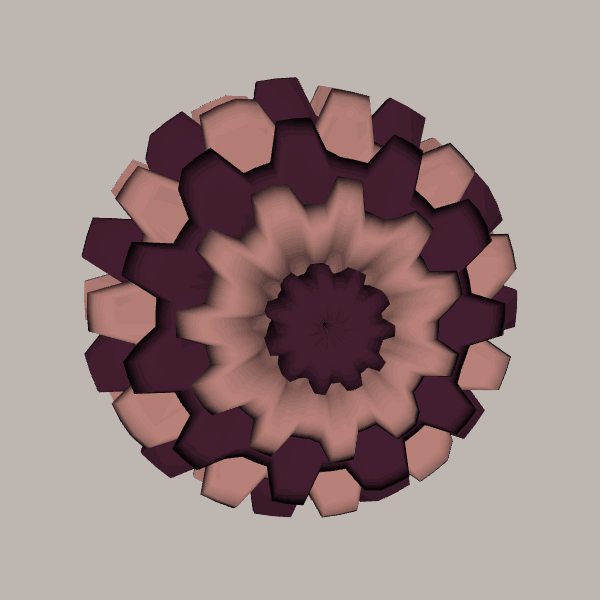
Background: light